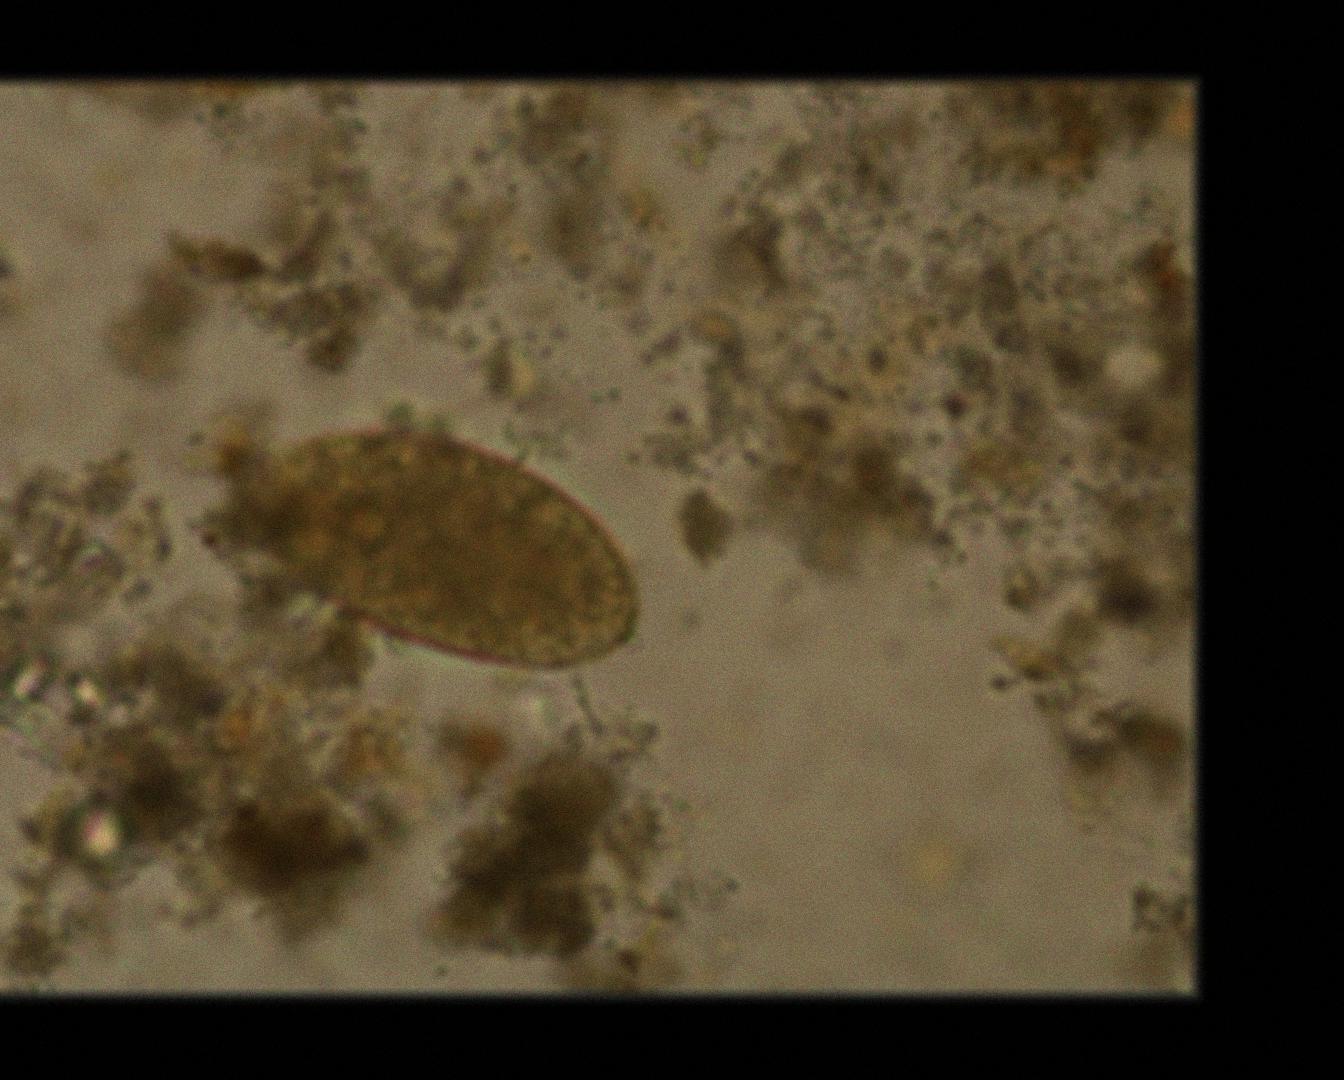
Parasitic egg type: Fasciolopsis buski